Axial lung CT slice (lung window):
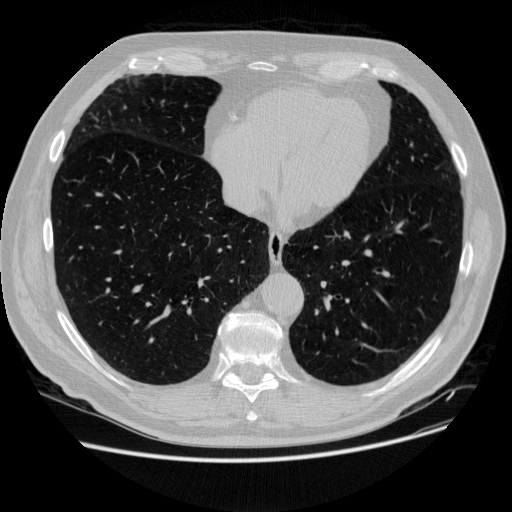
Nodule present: no